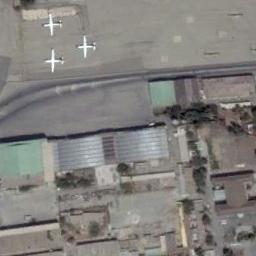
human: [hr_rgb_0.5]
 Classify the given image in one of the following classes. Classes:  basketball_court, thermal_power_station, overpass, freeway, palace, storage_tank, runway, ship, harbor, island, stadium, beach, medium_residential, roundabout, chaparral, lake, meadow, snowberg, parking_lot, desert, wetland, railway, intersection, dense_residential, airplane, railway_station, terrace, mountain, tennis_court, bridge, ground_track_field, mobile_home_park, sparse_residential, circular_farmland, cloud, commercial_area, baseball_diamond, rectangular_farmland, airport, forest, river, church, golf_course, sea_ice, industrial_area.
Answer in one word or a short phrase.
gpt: airplane